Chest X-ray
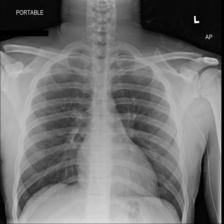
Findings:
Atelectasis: negative
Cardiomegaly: negative
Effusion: negative
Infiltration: negative
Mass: negative
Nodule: negative
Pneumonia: negative
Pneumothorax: negative
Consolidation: negative
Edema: negative
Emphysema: negative
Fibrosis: negative
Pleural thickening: negative
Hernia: negative